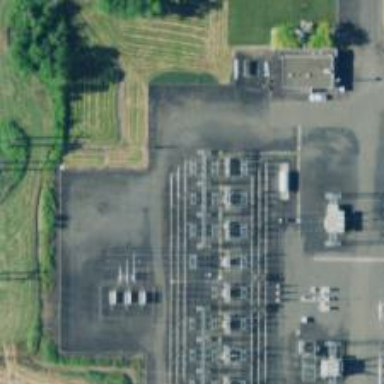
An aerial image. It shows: Outdoor power switch.